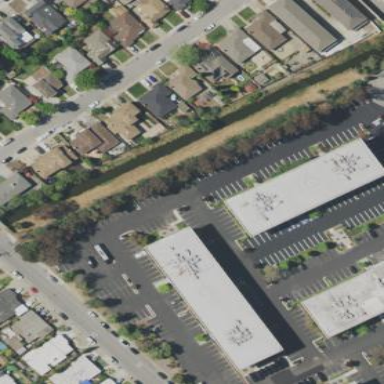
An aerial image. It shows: Commercial building.